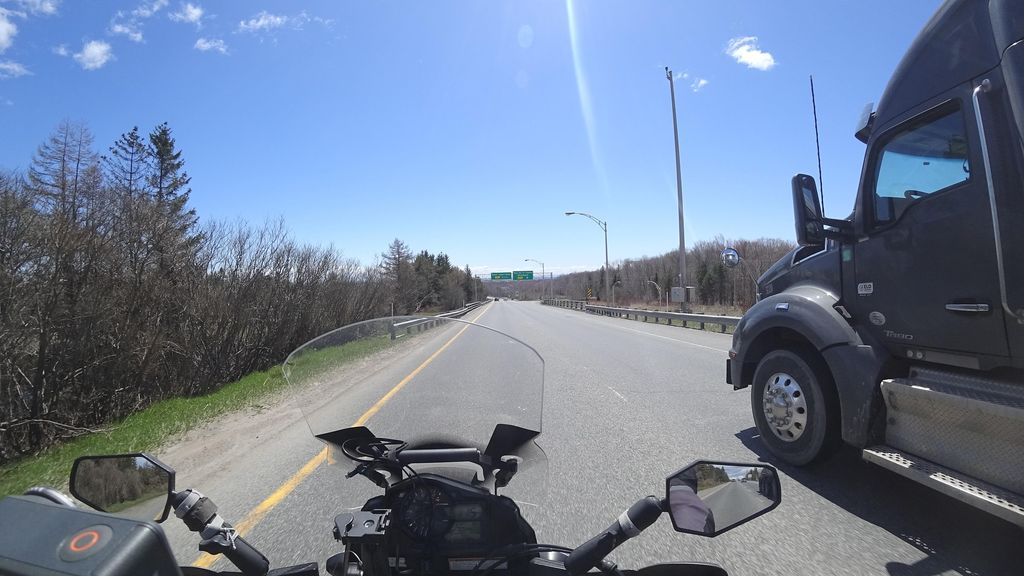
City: quebec_city